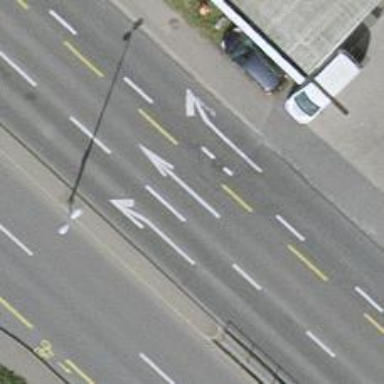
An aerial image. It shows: Secondary road with asphalt surface.